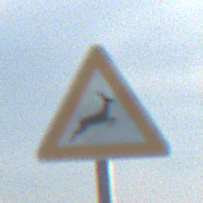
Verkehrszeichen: WildwechselLinks
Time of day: SunriseSunset
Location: Outdoor (Nature)
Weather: PartlyCloudy
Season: NotSpecified
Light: Natural